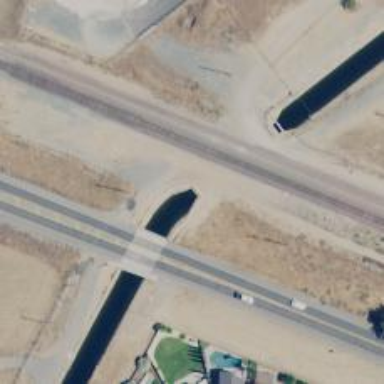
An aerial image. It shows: Covered canal tunnel.